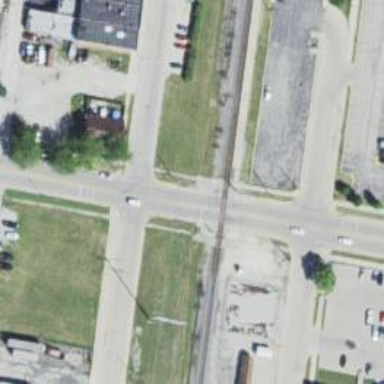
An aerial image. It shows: Railway crossing.